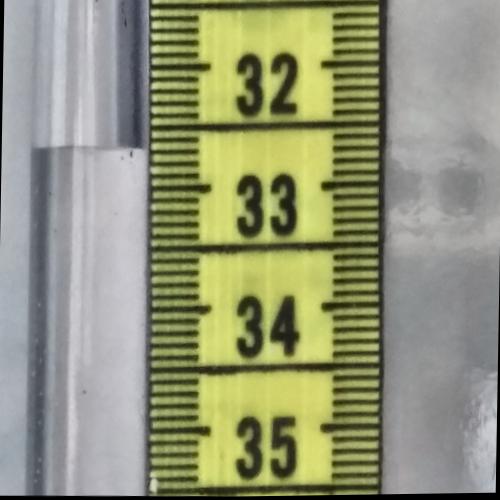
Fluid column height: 32.7 cm